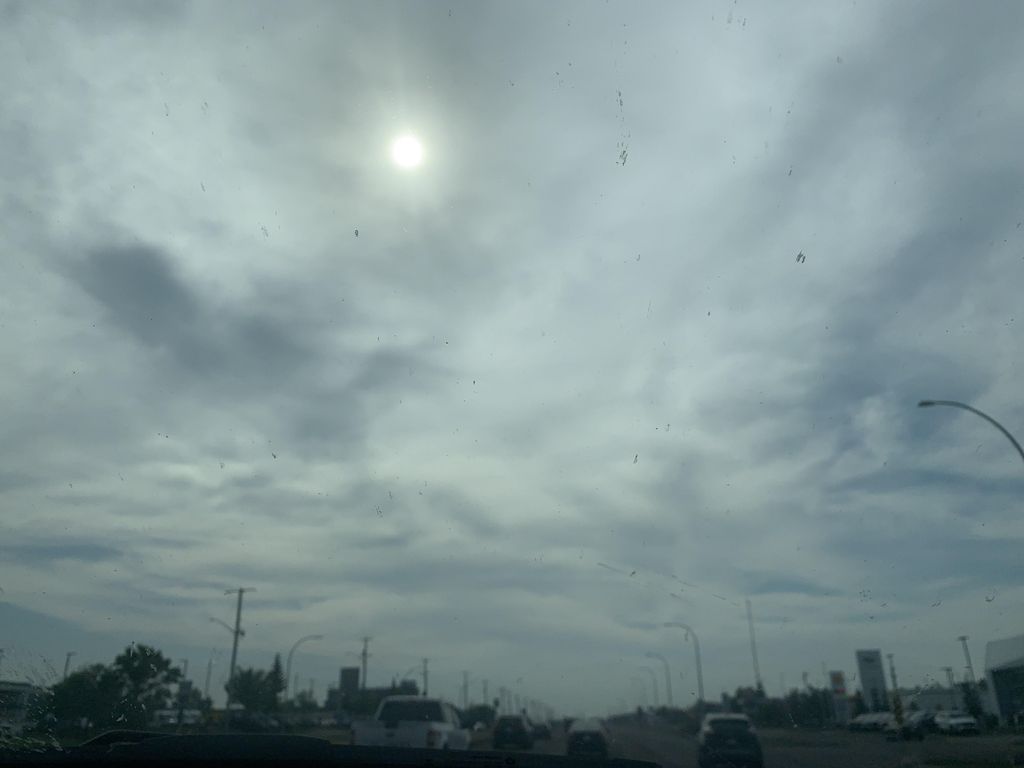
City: edmonton